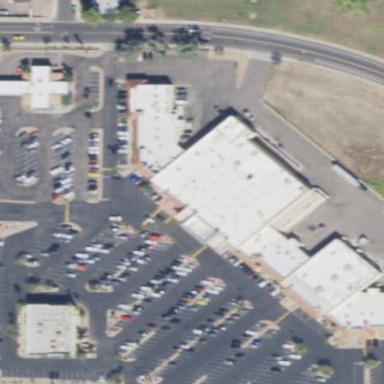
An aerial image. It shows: Supermarket located in building.